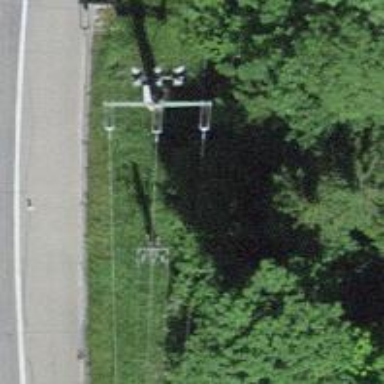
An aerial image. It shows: Power pole.